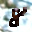
Label: 8